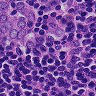
Metastatic tissue present: yes